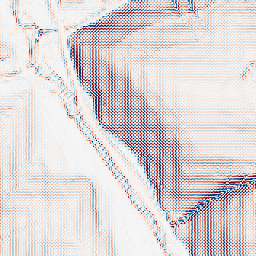
Category: wavelet
Decomposition family: wavelet_dwt
Decomposition parameters: wavelet: haar
level: 2
Upsampling method: bicubic_3x
Upsampling parameters: scale: 3
Upsampling scale: 3